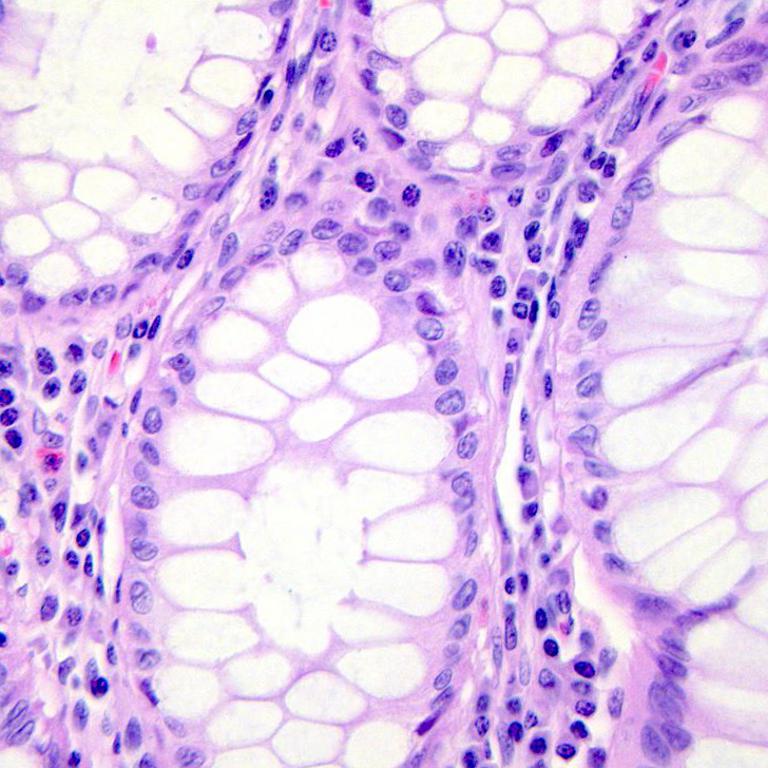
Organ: colon
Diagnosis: benign